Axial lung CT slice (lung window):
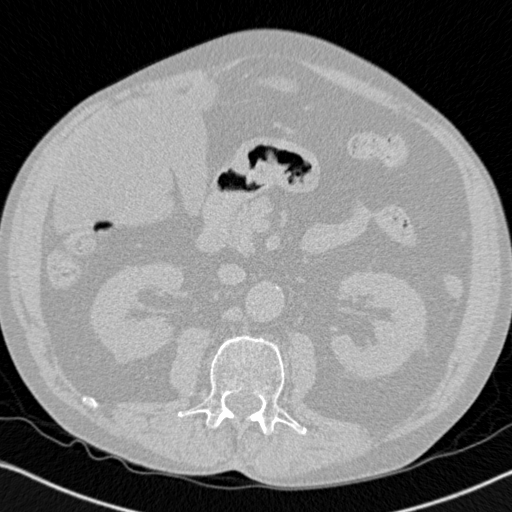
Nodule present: no